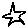
Label: star